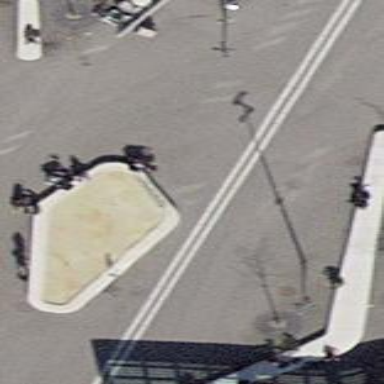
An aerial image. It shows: White bench.